Question: I have a square LinearLayout containing a few other 'LinearLayouts' with 'ImageViews' and 'TextViews' inside. I am saving the layout content as png file after the user changes it. All the Images and Texts are being arranged using the general gravity and layout_gravity values. Here is a small sample:

Here is my problem: I want the SAMPLE TEXT to look exactly the same size on all screen sizes, being a phone of 480p or a tablet of 1200p. Initially I thought that setting the text size in 'SP' will be enought but it is not, because as screen resolution gets bigger, the text gets smaller.
So my question is, how can I programatically set the text size so it will look exactly of the same size, independent of screen width. As you can see the parent layout will always be a square.
I tried programatically setting SP or using a scale factor.
'''
float scale = 0;
if (screenWidth == 720) {
scale = 1;
} else {
scale = (720 - screenWidth) * 100.2f / screenWidth;
}
float defaultSizeFor720 = 35f;
textView.setTextSize(TypedValue.COMPLEX_UNIT_SP, defaultSizeFor720 * scale);
'''
It does not work. as screen gets bigger, text gets smaller, not as small as when only using SP alone, but still. I also tried most of the answers from other questions but still did not work.
Any ideas?
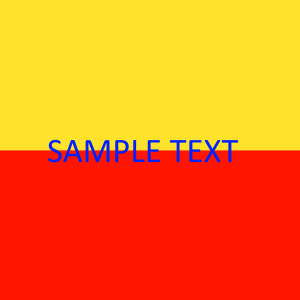
Answer: The only reliable method I found was:
- - - find the best match in text size to fit the needed height'''
float DEFAULT_SCREEN_WIDTH = 720f;
float TEXT_HEIGHT = 50f;
float sizeLine1 = (screenWidth * TEXT_HEIGHT) / DEFAULT_SCREEN_WIDTH;
Rect bounds = new Rect();
int textSize = 1;
while (bounds.height() < sizeLine1) {
textSize++;
txtLine1.getPaint().setTextSize(textSize);
txtLine1.getPaint().getTextBounds("test", 0, "test".length(), bounds);
}
'''
Might not be elegant or efficient, but it is acceptable, and does work. There are minor differences between tablet 1200p and 480p phones, but these are OK in my case.